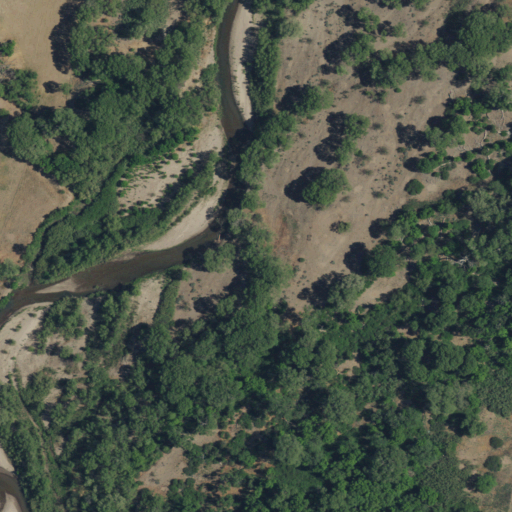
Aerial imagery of valley in New Mexico named Winn Canyon containing woody wetlands, shrub, and herbaceous wetlands